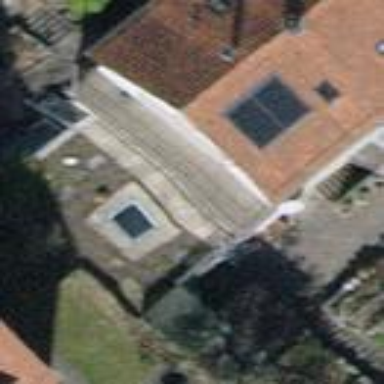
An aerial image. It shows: Building with tiled roof.